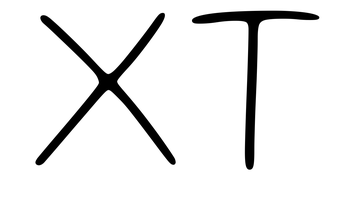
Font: Gluten_Thin